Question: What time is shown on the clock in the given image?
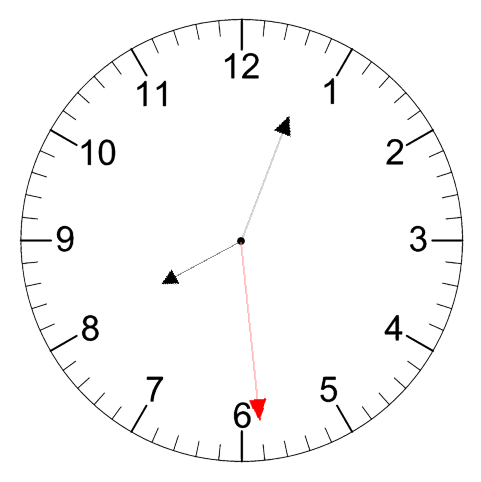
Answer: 08:03:29